Field crop: tomato
Growth stage: 2
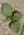
Species: solanum